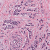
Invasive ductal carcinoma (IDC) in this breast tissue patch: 1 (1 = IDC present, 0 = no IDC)